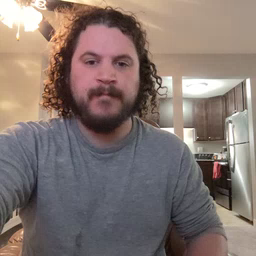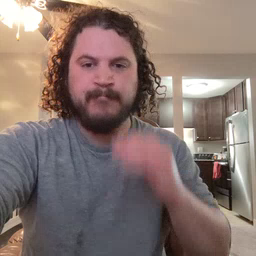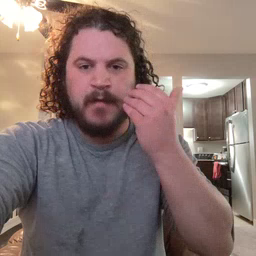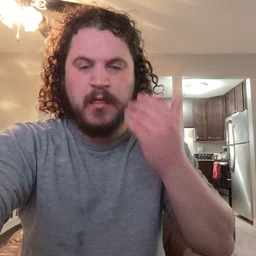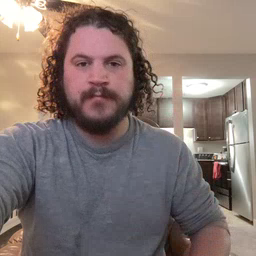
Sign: smile